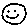
Label: smiley face